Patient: sex M, age 45
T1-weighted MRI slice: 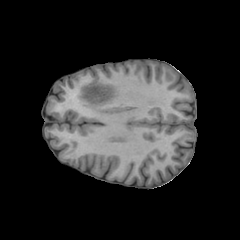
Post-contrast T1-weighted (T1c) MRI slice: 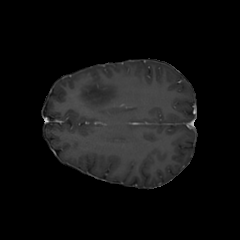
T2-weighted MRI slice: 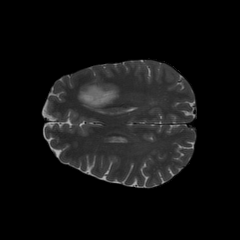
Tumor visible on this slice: yes
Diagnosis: Oligodendroglioma, IDH-mutant, 1p/19q-codeleted
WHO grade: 2